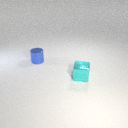
small cyan metal cube to the right of small blue metal cylinder